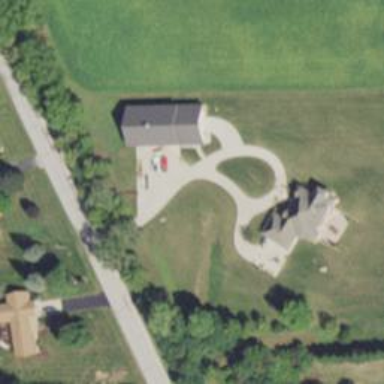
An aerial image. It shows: Driveway.